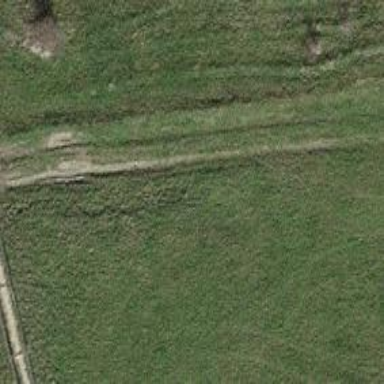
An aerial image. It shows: Track with grade5 tracktype.